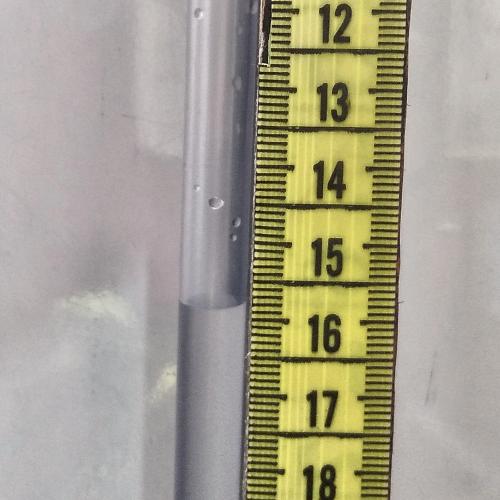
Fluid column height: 15.8 cm